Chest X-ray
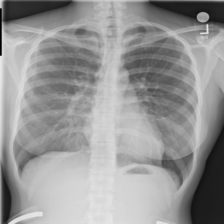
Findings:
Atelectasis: negative
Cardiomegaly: negative
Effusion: negative
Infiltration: negative
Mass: negative
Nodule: negative
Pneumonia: negative
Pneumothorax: negative
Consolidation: negative
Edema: negative
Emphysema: negative
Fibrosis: negative
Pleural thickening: negative
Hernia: negative